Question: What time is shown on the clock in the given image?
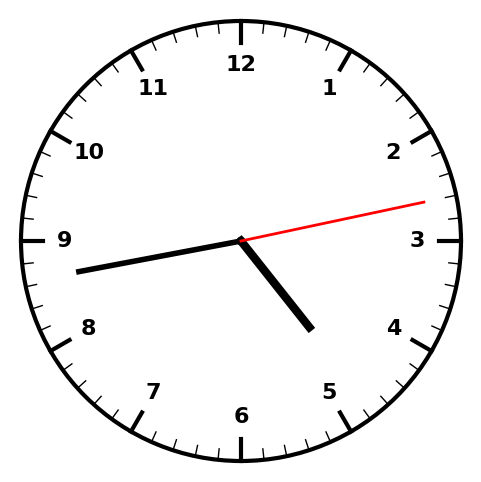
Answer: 04:43:13